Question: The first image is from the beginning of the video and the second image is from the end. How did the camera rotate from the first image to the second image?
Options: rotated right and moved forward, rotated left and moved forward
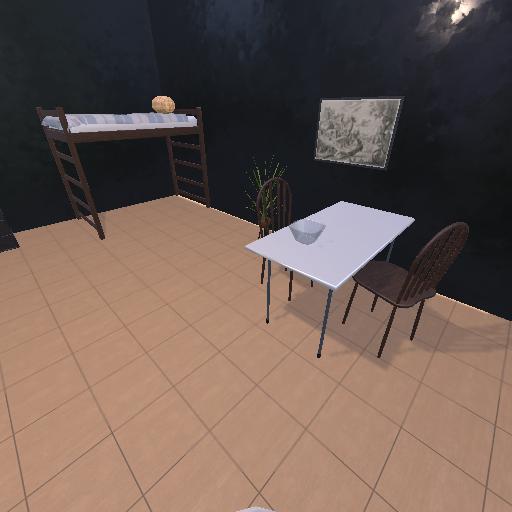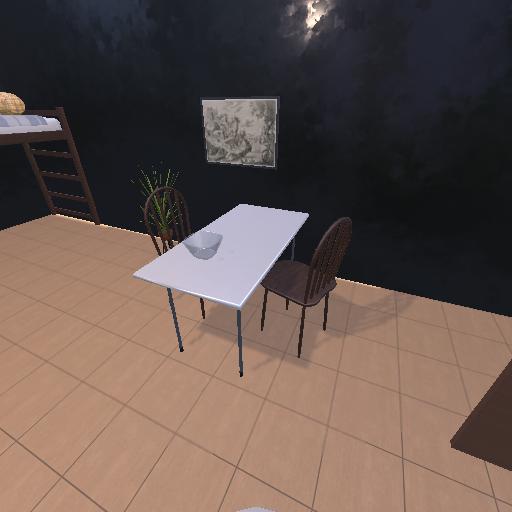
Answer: rotated right and moved forward